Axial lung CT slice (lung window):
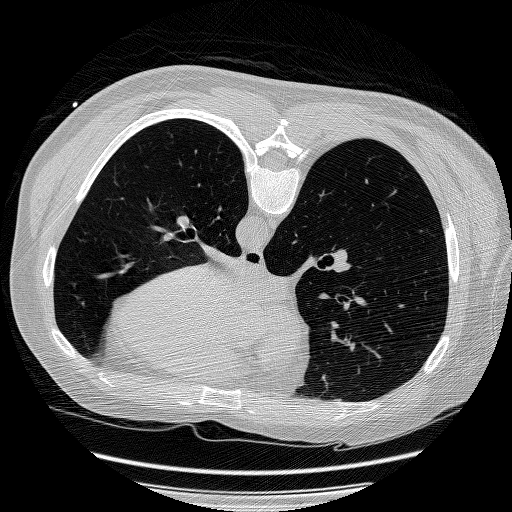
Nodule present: no